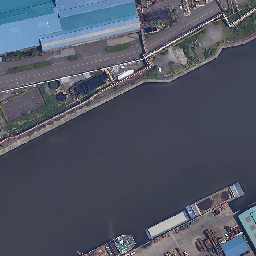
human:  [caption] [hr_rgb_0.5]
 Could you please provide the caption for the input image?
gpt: Many cars were parked on the bank of the river where three boats were moored.

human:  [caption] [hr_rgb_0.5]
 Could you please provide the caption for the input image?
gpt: There were many cars parked on the bank of the river where the three boats were moored.

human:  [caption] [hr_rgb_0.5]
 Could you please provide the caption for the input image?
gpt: Blue boats, white boats and green boats are moored by the black river.

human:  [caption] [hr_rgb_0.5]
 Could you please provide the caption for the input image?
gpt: On one side of a deep black river is a blue factory .

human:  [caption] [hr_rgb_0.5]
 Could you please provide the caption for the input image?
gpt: Blue boats, white boats and green boats are anchored on one side of the black river respectively.